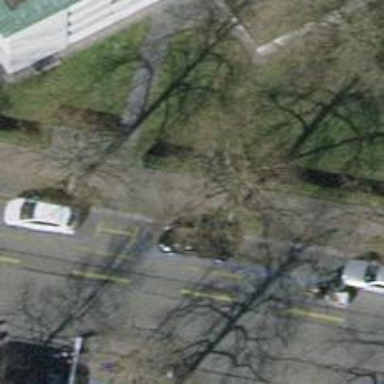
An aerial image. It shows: Avenue lined with trees.